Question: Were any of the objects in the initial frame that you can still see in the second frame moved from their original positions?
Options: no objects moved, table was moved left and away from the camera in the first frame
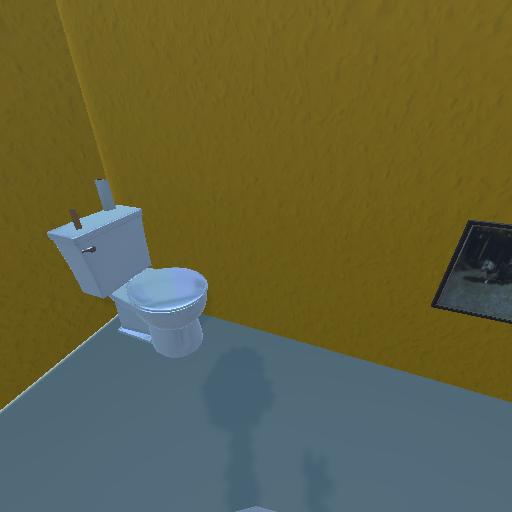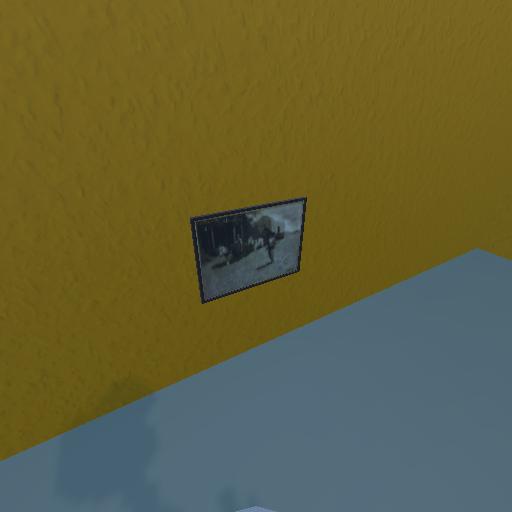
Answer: no objects moved